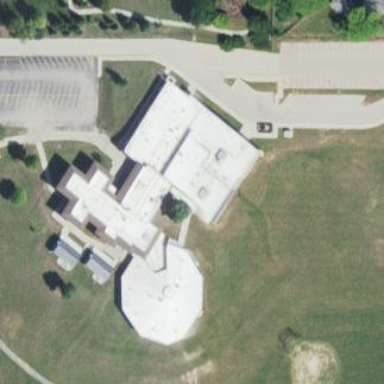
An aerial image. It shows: School.